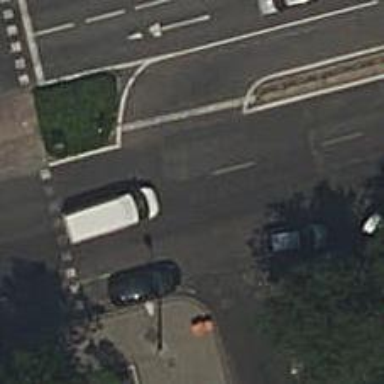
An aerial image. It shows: Road with traffic signals.